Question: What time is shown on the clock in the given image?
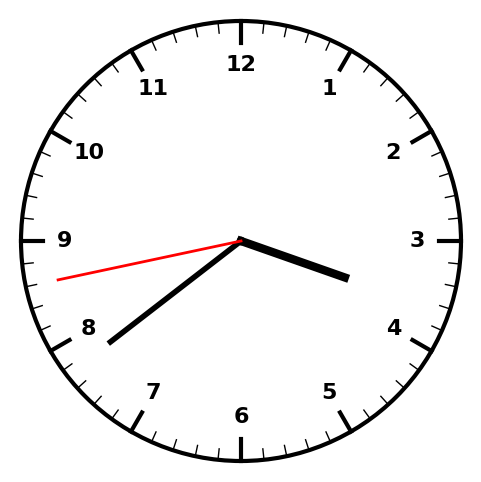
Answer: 03:38:43